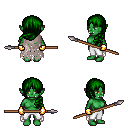
a pixel art fantasy rpg character, female body template, orc, green skin, gray tattered cape, white pants, green left-swept hairstyle, gold gloves, spear, four views (front, back, left, right), 2x2 character sprite sheet, small pixel art, hard edges, no anti-aliasing